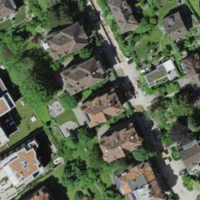
EUNIS habitat code: 54
Species observed at this site:
Cotinus coggygria
Ajuga reptans